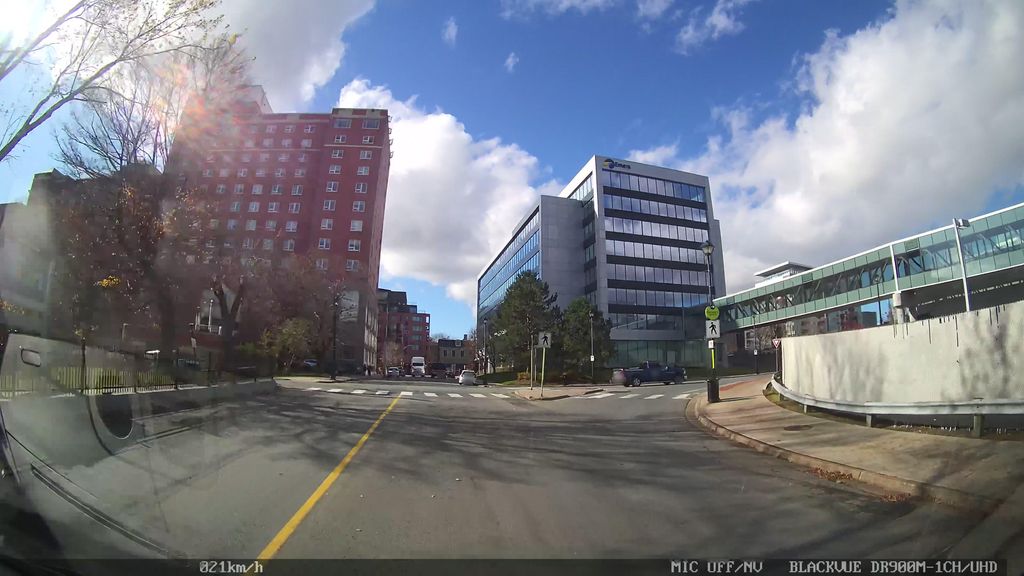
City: halifax